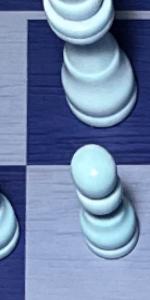
Label: Pawn_White